Question: I'm trying to make simple game layout.
I make my layout from Containers - all containers are similar to my example(it mean JPanel, setlayout, add components, return JPanel).
Structure of whole Layout: (this 3 are in main layout)
upper - BorderLayout.PAGE_START; //menu
center - BorderLayout.PAGE_CENTER; //centerContainer()
bottom - BorderLayout.PAGE_END; //statusBar - just container with text
placement of this 3 containers works fine, but problem is with placement in the centerContainer.
Center container structure: 3 containers - aboutServerContainer, aboutGameContainer, gameContainer.
gameContainer has size 450x450
I want to start serveInfo in same height as gameContainer and gameInfo under serverInfo,
but it somehow cernter the serverInfo and the gameInfo is uder it, but it also make free space under gameContainer (I don't want any free space here.)

'''
private Container centerContainer() {
JPanel centerJPanelJP = new JPanel();
GridBagConstraints gbc = new GridBagConstraints();
stredniJPanelJP.setLayout(new GridBagLayout());
//gbc.fill = GridBagConstraints.BOTH;
gbc.gridx = 0;
gbc.gridy = 0;
gbc.gridheight = 1;
centerJPanelJP.add(aboutServerContainer(),gbc);
gbc.gridheight = 1;
gbc.gridy = 1;
centerJPanelJP.add(aboutGameContainer(),gbc);
gbc.gridheight = 2;
gbc.gridx = 0;
gbc.gridy = 0;
centerJPanelJP.add(gamePanelContainer(),gbc);
return centerJPanelJP;
}
'''
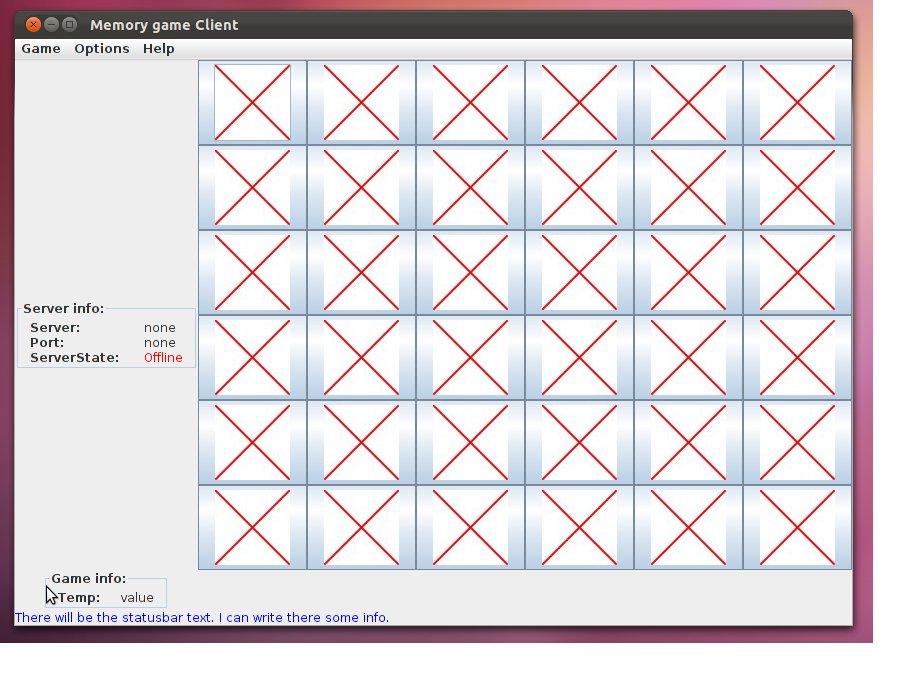
Answer: It looks like you are trying to achieve a layout like this:
'''
+-----+-----+
| A | |
+-----+ C |
| B | |
+-----+-----+
'''
To achieve that, you grid constraints should be as:
'''
| x y width height
--+---------------------
A | 0 0 1 1
B | 0 1 1 1
C | 1 0 1 2
'''
In my opinion, it is better to consistently use a "powerful" layout manager, than to deal with special cases, nested panels and inflexibility of lining things up.